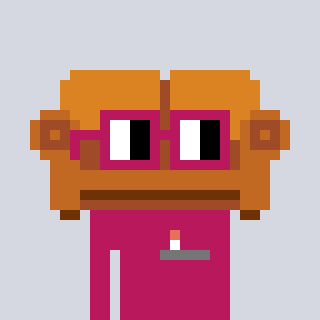
a pixel art character with square dark red glasses, a couch-shaped head and a darkpink-colored body on a cool background